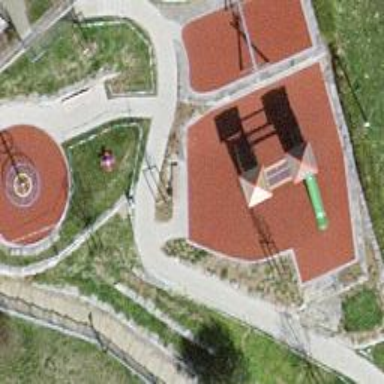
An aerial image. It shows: Playground area for leisure activities on the land.